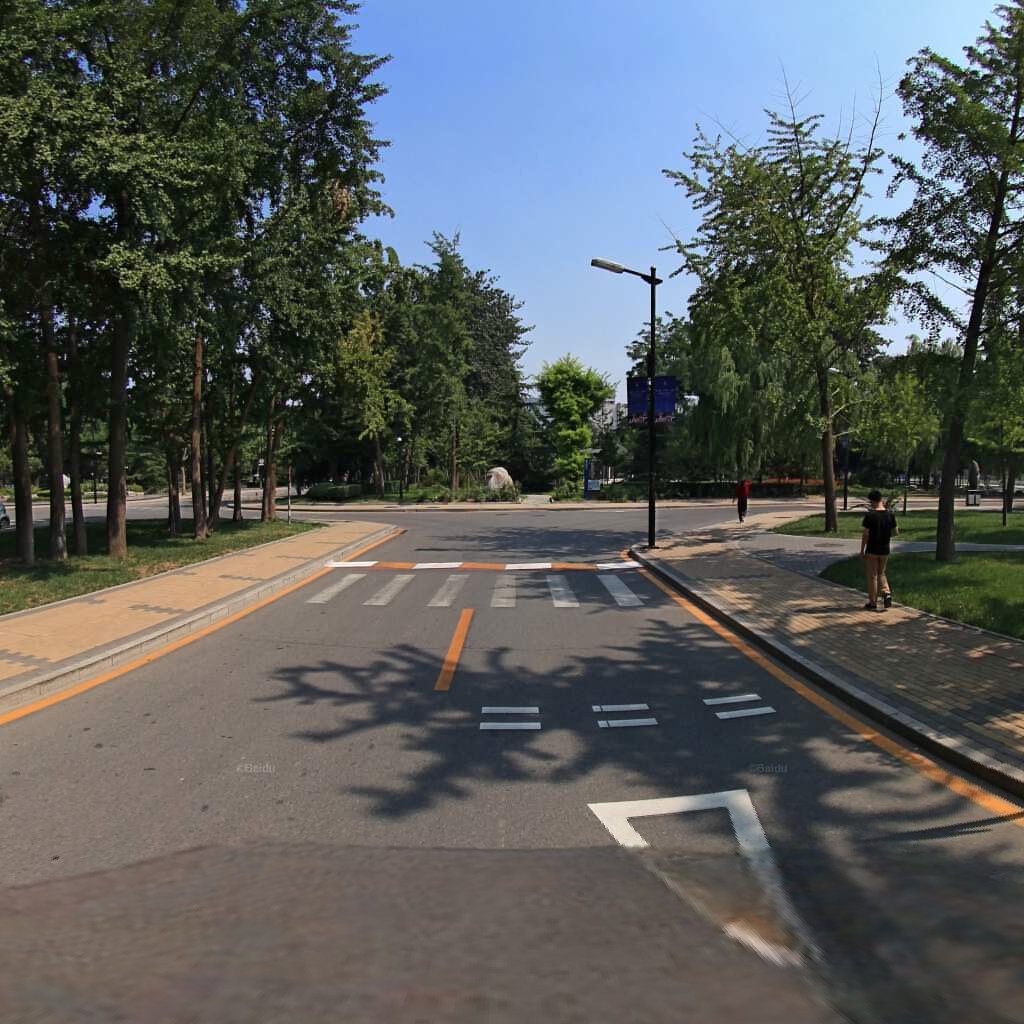
Region: Haidian
Road damage annotations: transverse crack